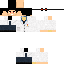
A male human skin with medium skin, wearing brown long hair dressed in a blue hoodie and black pants, featuring a closed mouth.